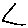
Label: star